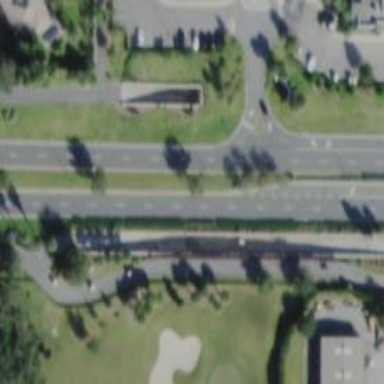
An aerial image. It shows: Golf Cart Tunnel along cycleway.